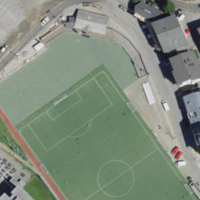
EUNIS habitat code: 53
Species observed at this site:
Linaria vulgaris